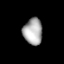
Tissue: lung
Cell type: Myeloid cells
Senescence score: 0.5891
Nuclear area (px): 497
Mean DAPI intensity: 168.905